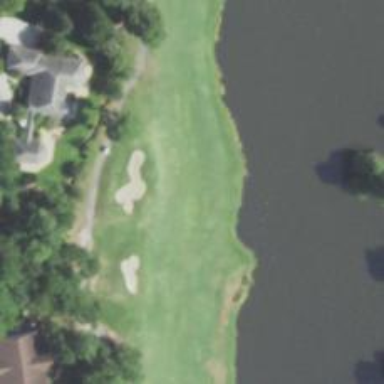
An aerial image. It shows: Golf hole.